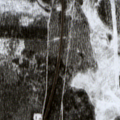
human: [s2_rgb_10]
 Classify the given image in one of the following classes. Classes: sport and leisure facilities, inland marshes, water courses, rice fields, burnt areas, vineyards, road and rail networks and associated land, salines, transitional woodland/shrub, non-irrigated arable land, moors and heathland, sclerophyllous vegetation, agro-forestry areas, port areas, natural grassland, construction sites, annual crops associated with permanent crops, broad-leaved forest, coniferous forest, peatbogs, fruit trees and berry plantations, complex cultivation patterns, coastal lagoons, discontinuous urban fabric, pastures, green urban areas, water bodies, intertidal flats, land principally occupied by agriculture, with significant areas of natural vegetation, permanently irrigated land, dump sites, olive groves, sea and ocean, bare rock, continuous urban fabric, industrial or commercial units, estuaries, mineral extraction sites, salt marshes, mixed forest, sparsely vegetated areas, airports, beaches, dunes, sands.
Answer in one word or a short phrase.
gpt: coniferous forest, transitional woodland/shrub, peatbogs